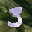
Label: 3